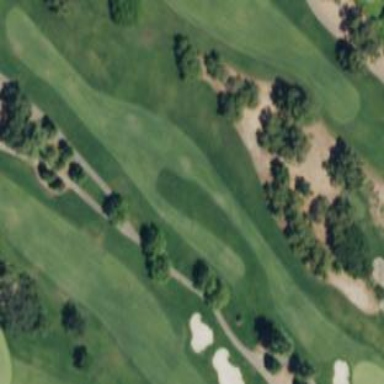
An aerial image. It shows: Grassy area designated as golf fairway.